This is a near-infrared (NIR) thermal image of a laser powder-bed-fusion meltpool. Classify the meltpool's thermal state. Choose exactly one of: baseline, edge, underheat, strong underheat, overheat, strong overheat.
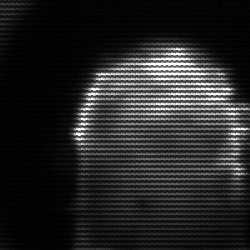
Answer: baseline